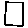
Label: square